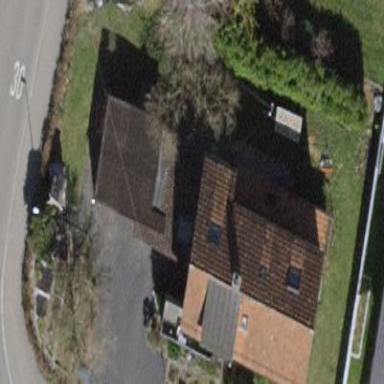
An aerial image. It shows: Building with tile roof.